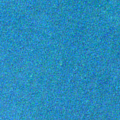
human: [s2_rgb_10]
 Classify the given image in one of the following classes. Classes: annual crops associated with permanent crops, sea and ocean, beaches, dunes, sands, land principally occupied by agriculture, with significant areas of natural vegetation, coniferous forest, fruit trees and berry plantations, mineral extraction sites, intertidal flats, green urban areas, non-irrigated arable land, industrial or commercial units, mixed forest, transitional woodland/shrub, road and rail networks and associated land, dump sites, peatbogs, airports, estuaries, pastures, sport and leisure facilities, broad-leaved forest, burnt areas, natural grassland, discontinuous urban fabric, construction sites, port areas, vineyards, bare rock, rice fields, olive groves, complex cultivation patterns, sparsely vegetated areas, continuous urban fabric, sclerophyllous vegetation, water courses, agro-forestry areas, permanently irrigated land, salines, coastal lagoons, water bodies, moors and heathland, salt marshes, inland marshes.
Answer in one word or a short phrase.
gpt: sea and ocean